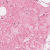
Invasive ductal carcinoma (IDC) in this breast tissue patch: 0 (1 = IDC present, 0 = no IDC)